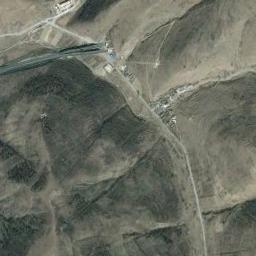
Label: mountain